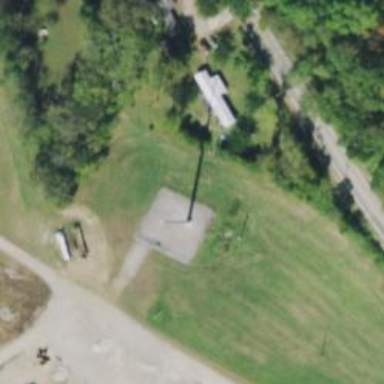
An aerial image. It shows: Mast structure.